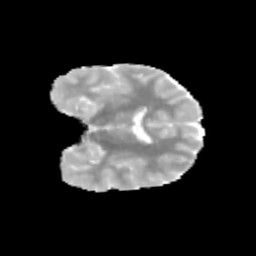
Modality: MD
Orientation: coronal
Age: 12
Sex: male
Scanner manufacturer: siemens
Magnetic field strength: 3 T
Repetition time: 3.8 s
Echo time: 0.07 s